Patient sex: M
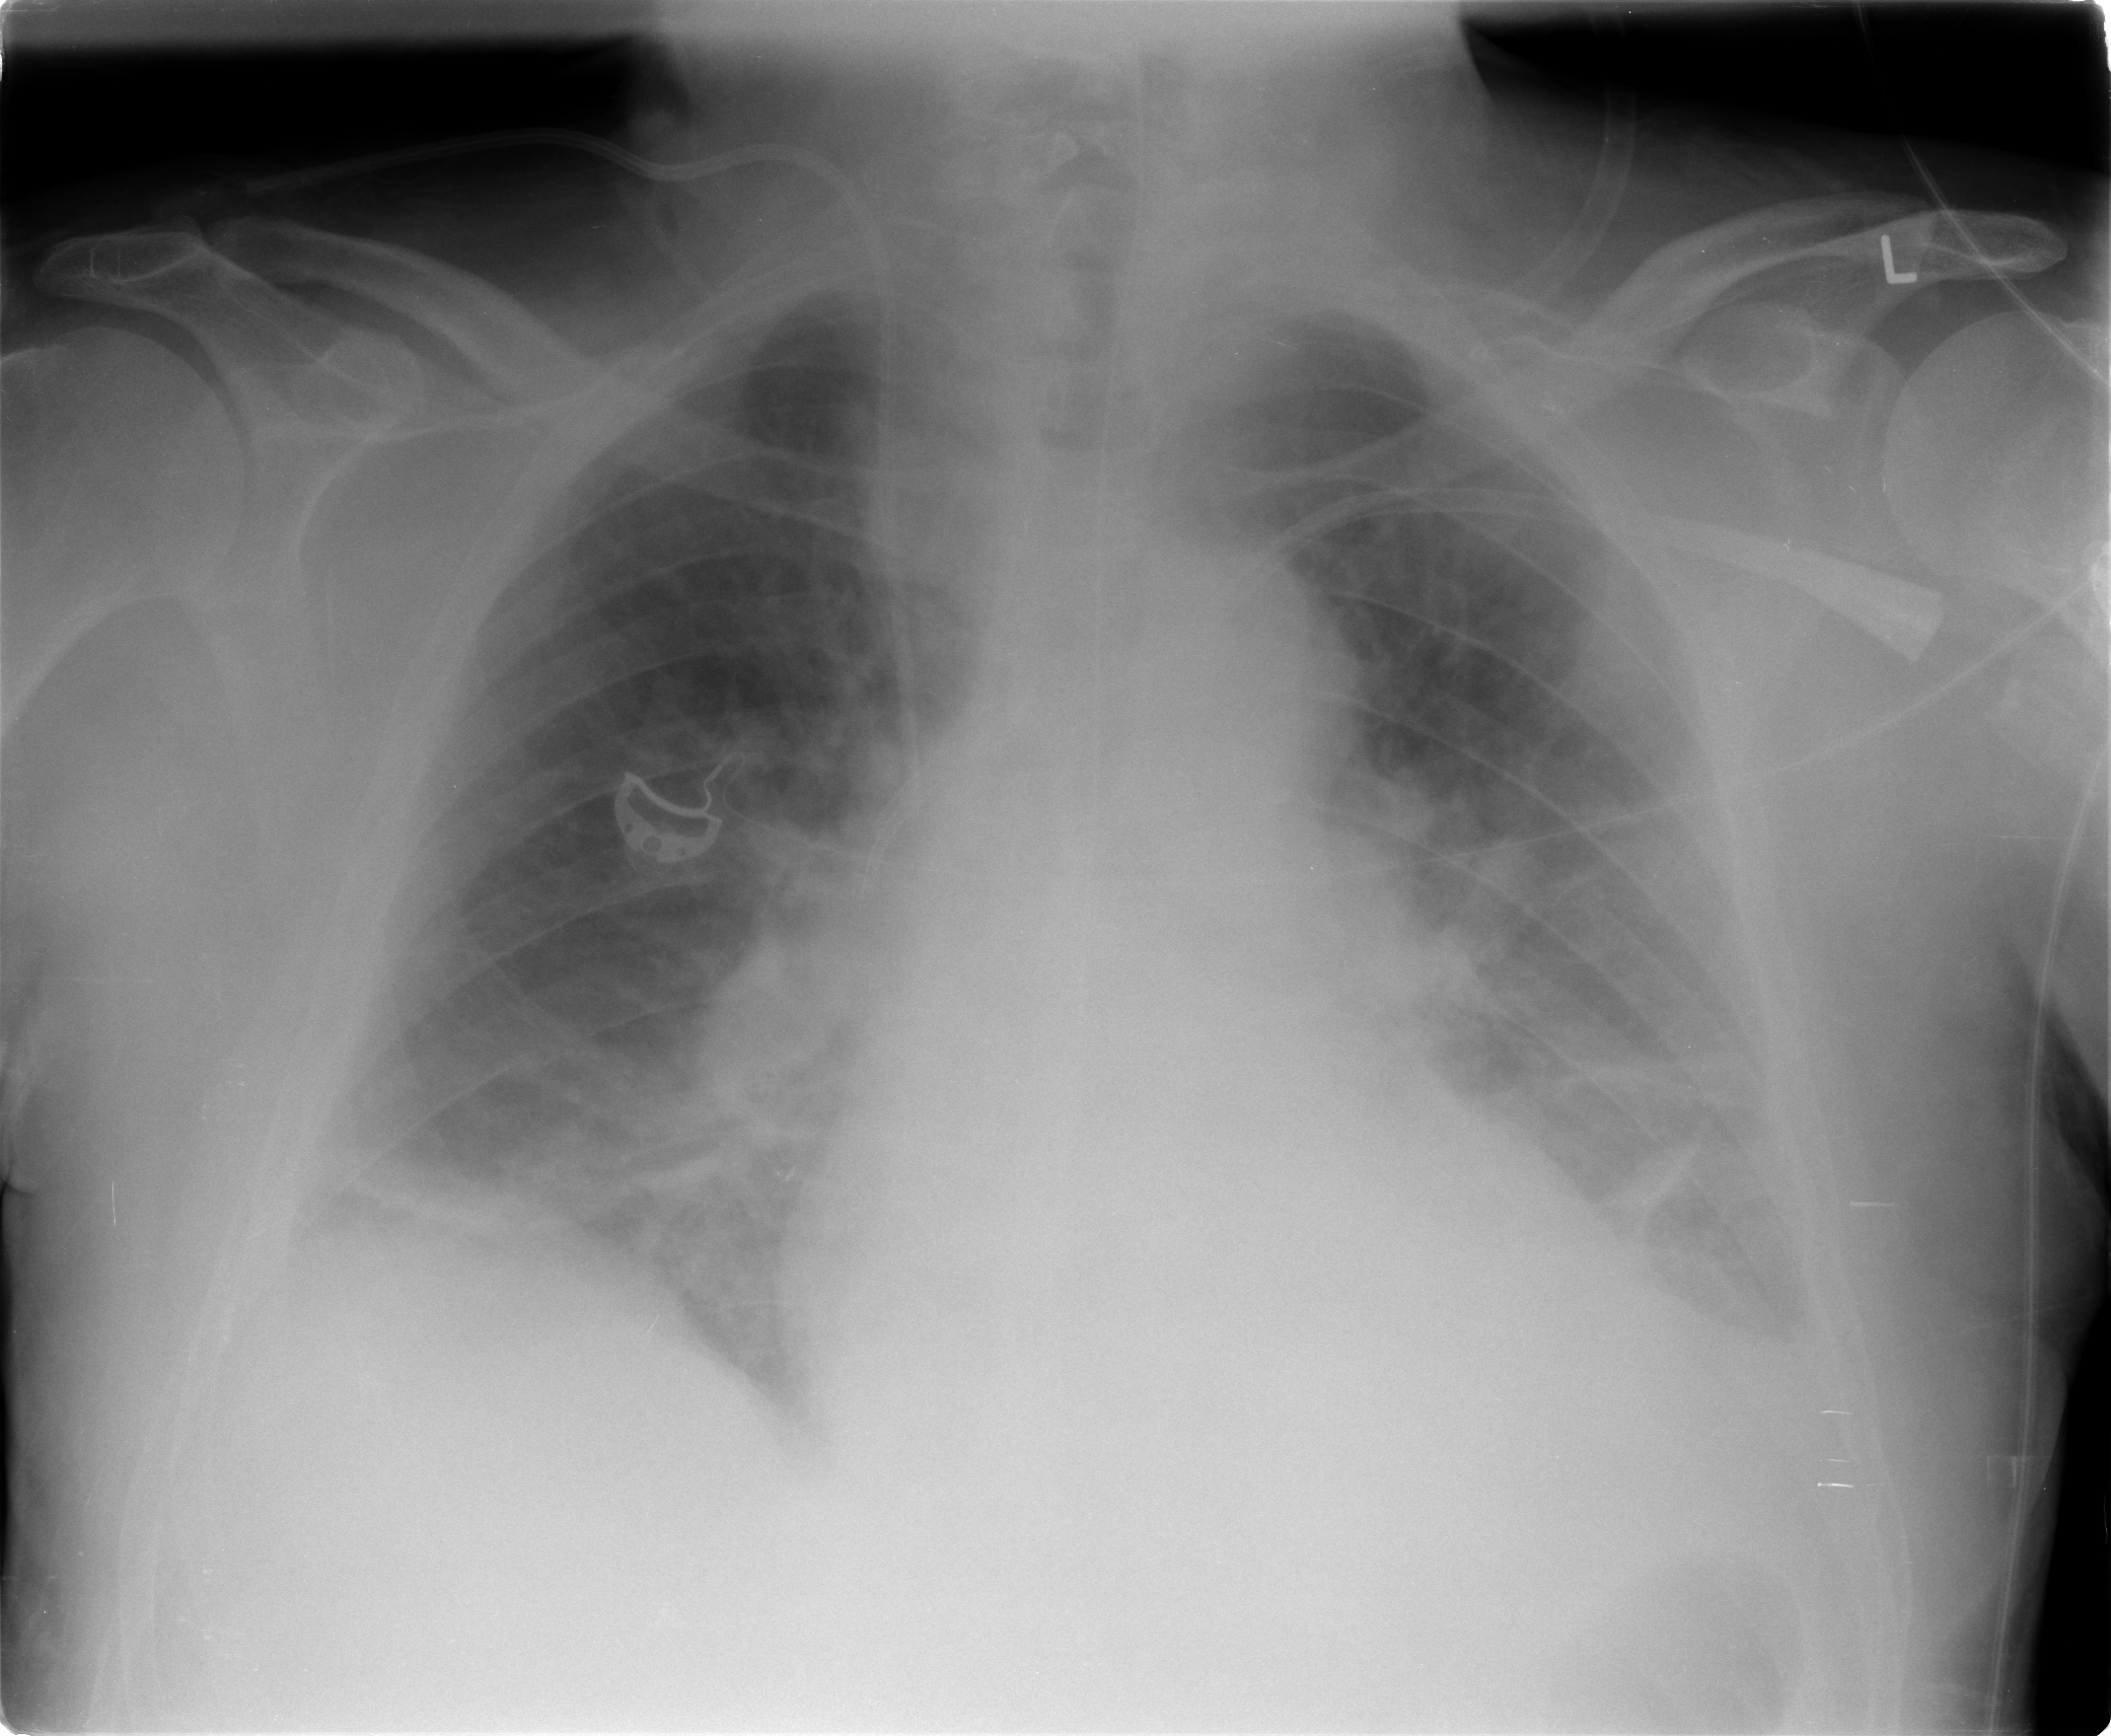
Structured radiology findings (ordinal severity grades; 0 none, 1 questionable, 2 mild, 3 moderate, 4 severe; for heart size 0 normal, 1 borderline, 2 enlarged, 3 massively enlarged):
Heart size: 2
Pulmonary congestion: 2
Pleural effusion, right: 2
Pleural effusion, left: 2
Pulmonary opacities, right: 2
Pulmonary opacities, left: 2
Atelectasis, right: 2
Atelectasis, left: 2